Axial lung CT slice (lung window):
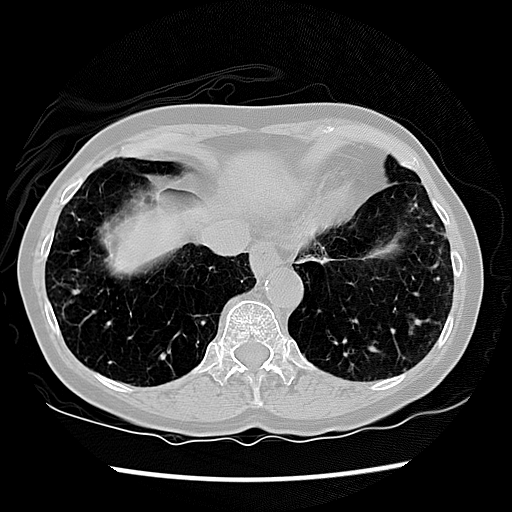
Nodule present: no